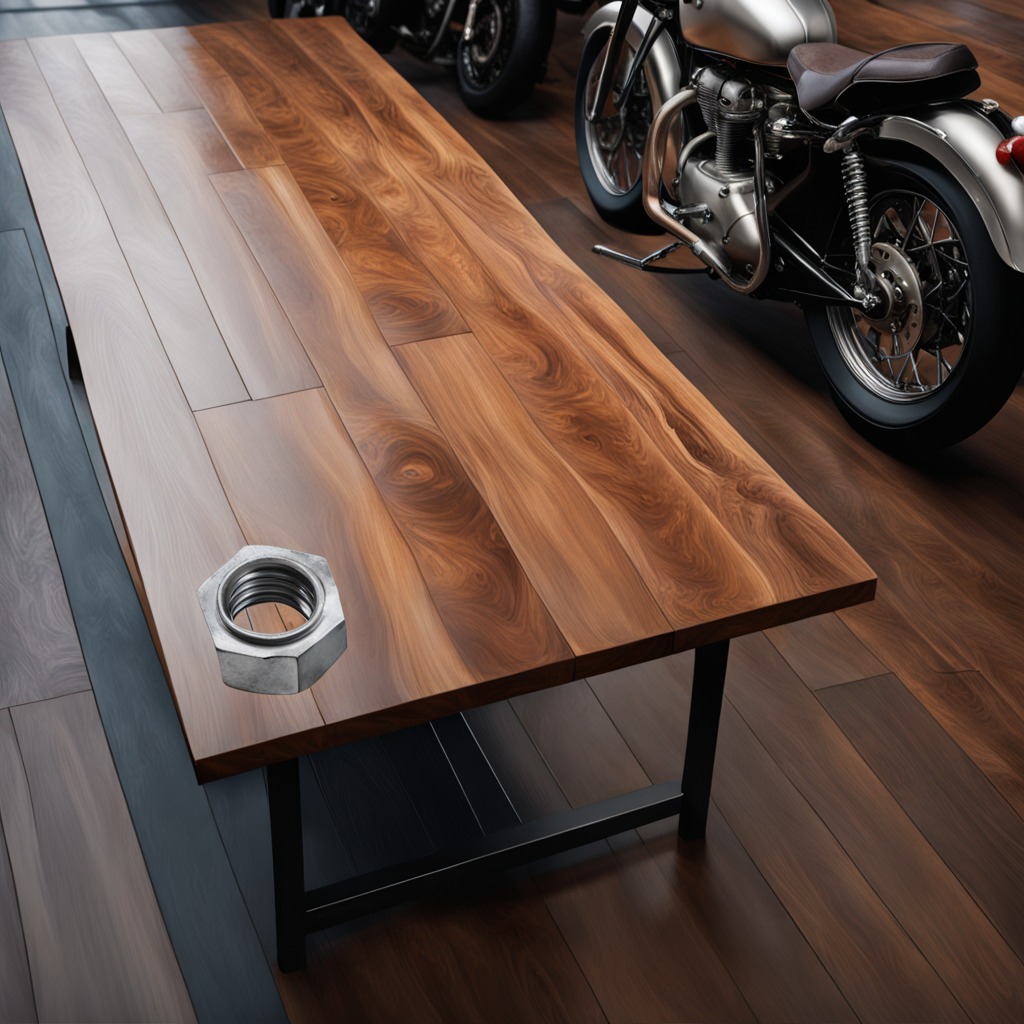
A metal nut is lying on the wooden table.